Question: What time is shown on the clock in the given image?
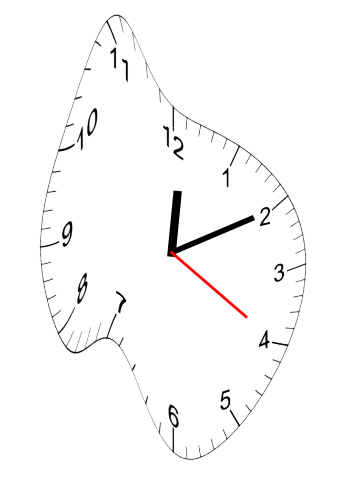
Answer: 12:10:20